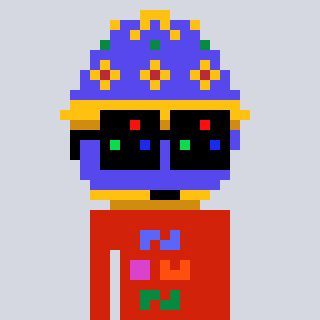
a pixel art character with square black sunglasses, a faberge-shaped head and a red-colored body on a cool background